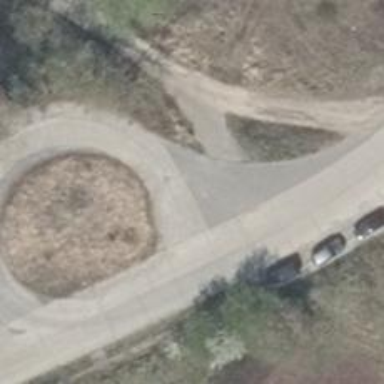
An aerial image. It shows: Service road with concrete surface.